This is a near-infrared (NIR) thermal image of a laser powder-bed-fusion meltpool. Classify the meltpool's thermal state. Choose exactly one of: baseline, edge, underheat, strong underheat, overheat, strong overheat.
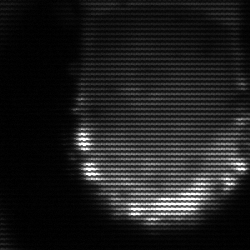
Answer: baseline